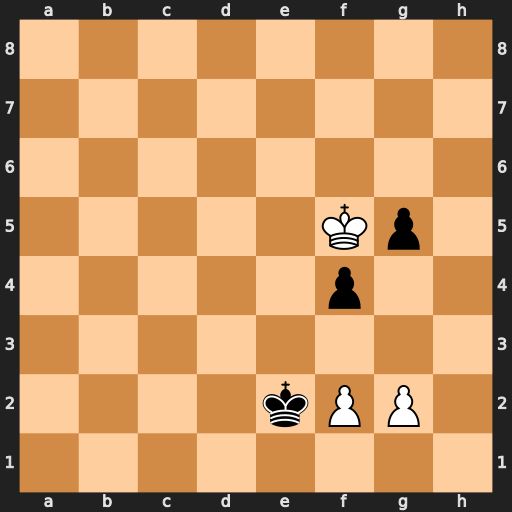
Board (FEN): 8/8/8/5Kp1/5p2/8/4kPP1/8
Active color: w
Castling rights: -
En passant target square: -
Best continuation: f3 Kf2 Kxg5